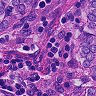
Metastatic tissue present: yes